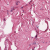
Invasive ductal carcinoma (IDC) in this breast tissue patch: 0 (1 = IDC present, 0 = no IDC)